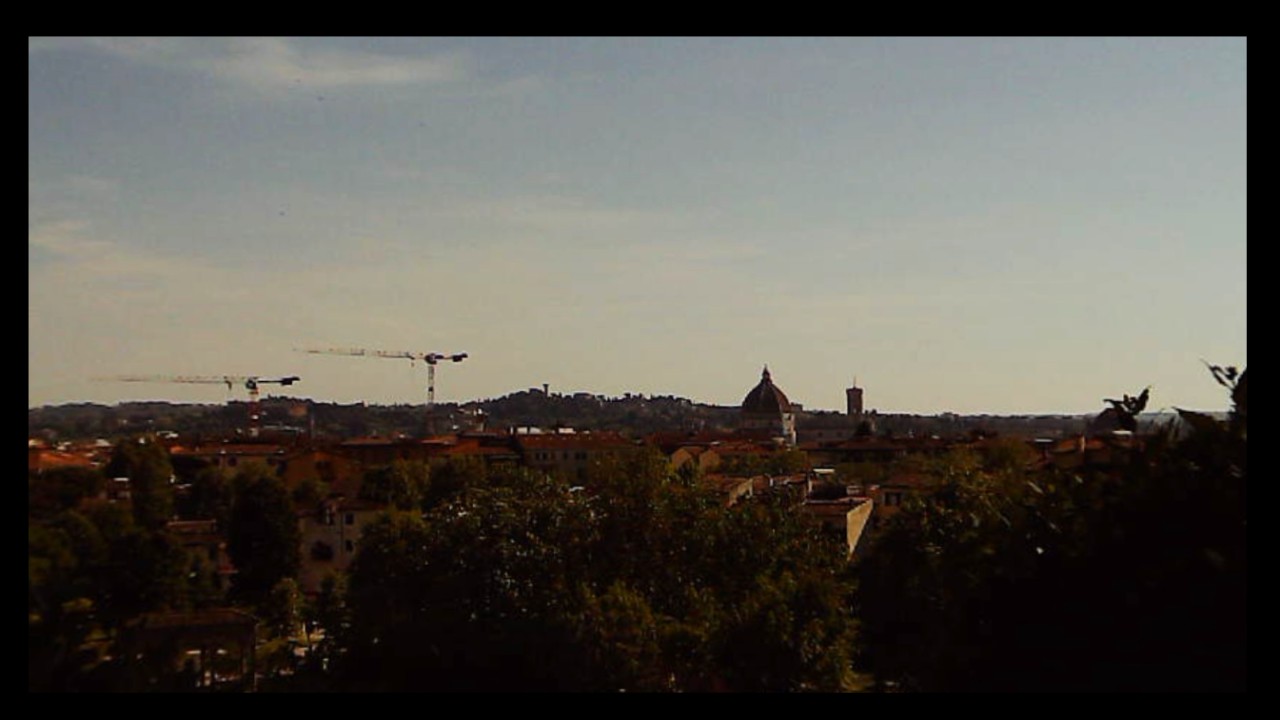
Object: Betafpv air75